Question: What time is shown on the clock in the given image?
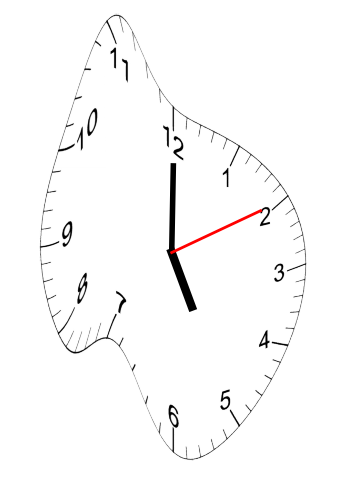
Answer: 05:00:10